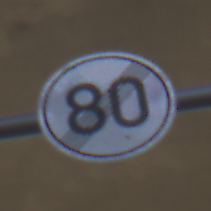
Verkehrszeichen: EndeGeschwindigkeit80
Umgebung: Roofed, Underpass
Tageszeit: Midday
Wetter: Clear
Licht: Natural
Jahreszeit: NotSpecified
Kontrast: LowContrast